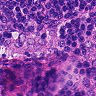
Metastatic tissue present: no